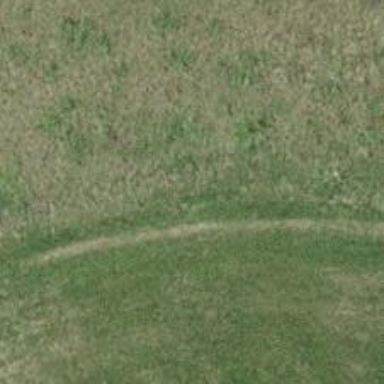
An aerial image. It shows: Path covered with grass.